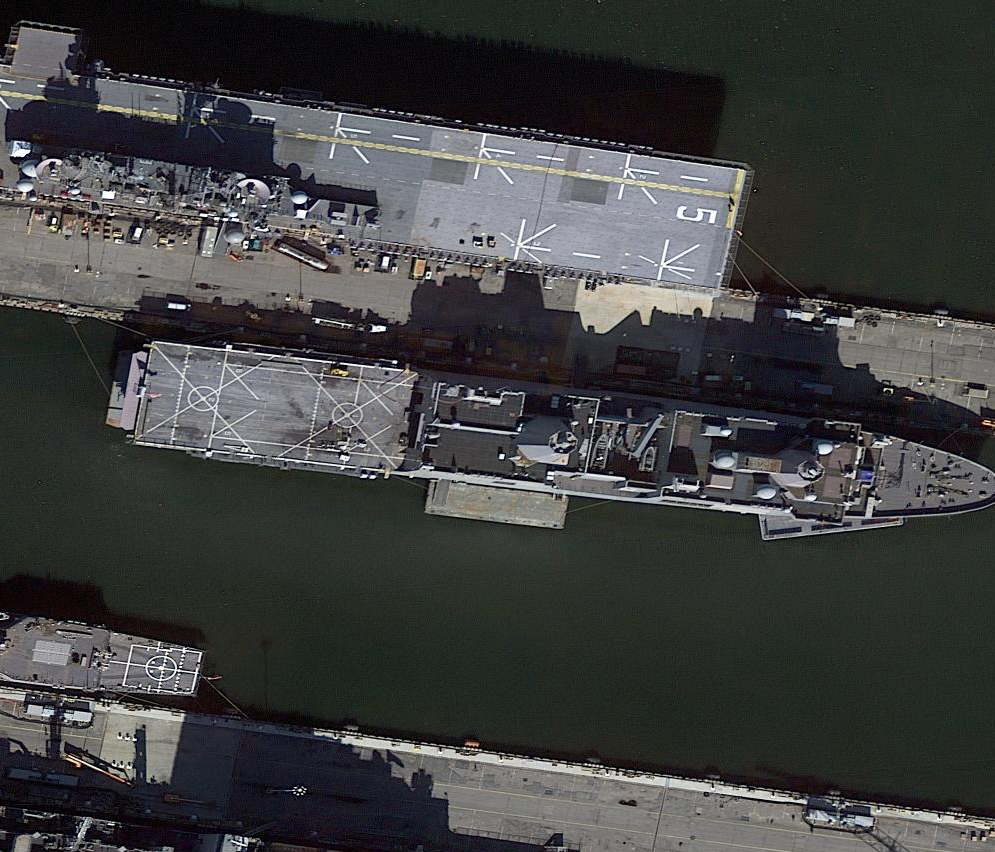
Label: San_Antonio-class_transport_dock